Question: Not matter what I try and add the text of the details tag won't respect the 'margin-left' style.
Some of the html text that isn't working
'''
p1 {
text-align: center;
color: silver;
font-size: 100%;
font-family: "Times New Roman", Times, serif;
}
p2 {
margin-left: ;
text-align: left;
color: silver;
font-size: 100%;
font-family: "Times New Roman", Times, serif;
}
details,
summary {
margin-left: 20%;
color: silver;
font-size: 110%;
font-family: "Times New Roman", Times, serif;
}
'''
'''
<main>
<p> Below are some of the most improtant, or amusing, characters in the Skyrim game. A brief description of the charcter and a quote they made or one referenceing them is also mporvided under their name. They are arranged in alphabetical order, not in order
of significance. Some information is omitted to prevent spoiling important events in the game or because the information changes depending on the choices that you make. </p>
<details>
<summary> Alduin </summary>
<p1> "Bahloki nahkip sillesejoor (My hunger will be fed by mortal souls). My belly is full of the souls of your fellow mortals, Dovahkiin. Die now and await your fate in Sovngarde!" -Alduin <br> </p1>
<p2> You the character. Your personal 'enter code here'identity, which is shaped by how you interact with the world 'enter code here'around you. </p2>
</details>
'''
How it comes out

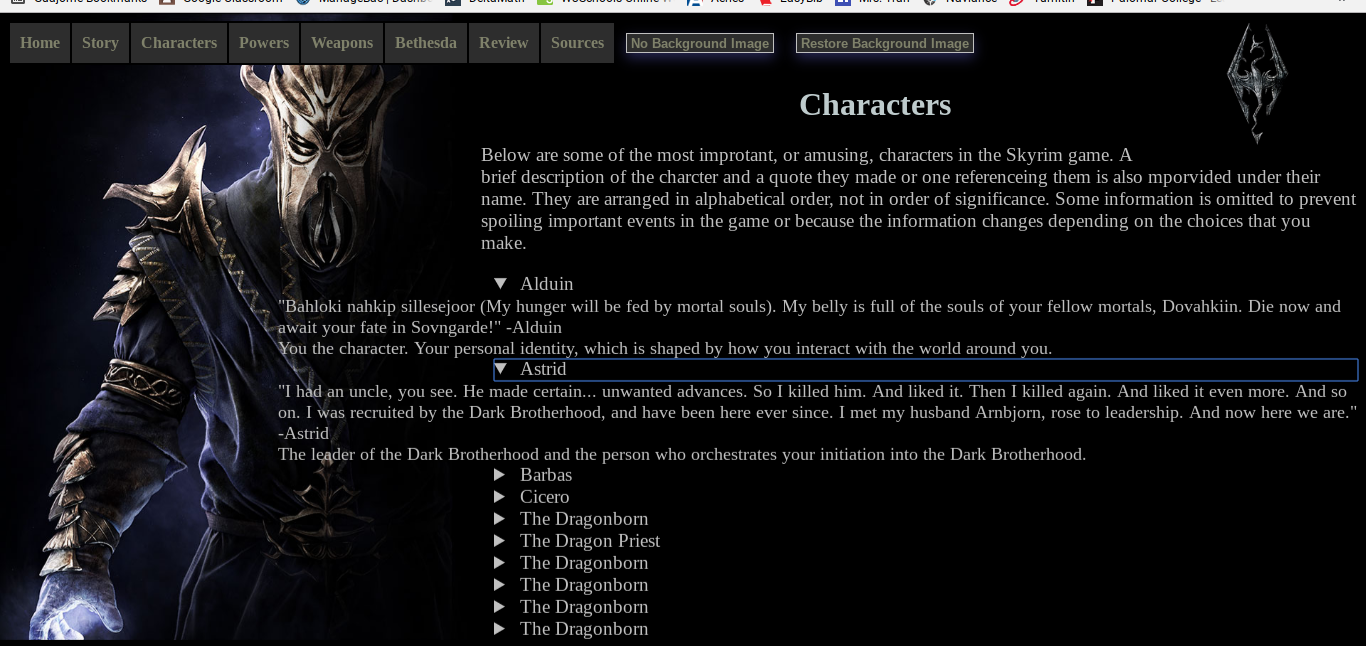
Answer: you need to properly set the CSS styles in your code in order to display the 'margin-left' declaration values.
Use the '.details' selector instead of 'details' and add the class attribute inside in the HTML elements. Check the code
'''
.p1 {
margin-left: 50px;
text-align: center;
color: silver;
font-size: 100%;
font-family: "Times New Roman", Times, serif;
}
.p2 {
margin-left: 50px;
text-align: left;
color: silver;
font-size: 100%;
font-family: "Times New Roman", Times, serif;
}
.details,
.summary {
margin-left: 50px;
color: silver;
font-size: 110%;
font-family: "Times New Roman", Times, serif;
}
'''
'''
<main>
<p>
Below are some of the most improtant, or amusing, characters in the Skyrim game. A brief description of the charcter and a quote they made or one referenceing them is also mporvided under their name. They are arranged in alphabetical order, not in order
of significance. Some information is omitted to prevent spoiling important events in the game or because the information changes depending on the choices that you make.
</p><br />
<details class="details">
<summary class="summary"> Alduin </summary>
<p class="p1"> "Bahloki nahkip sillesejoor (My hunger will be fed by mortal souls). My belly is full of the souls of your fellow mortals, Dovahkiin. Die now and await your fate in Sovngarde!" -Alduin <br> /</p>
<p class="p2"> You the character. Your personal 'enter code here'identity, which is shaped by how you interact with the world 'enter code here'around you. </p>
</details>
</main>
'''